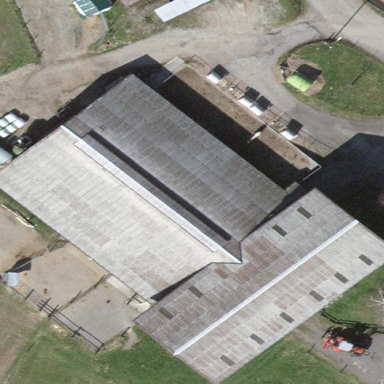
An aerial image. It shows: Farmyard area.